Field crop: tomato
Growth stage: 2
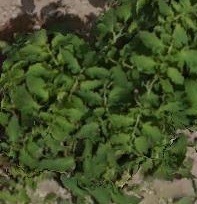
Species: tomato